Aerial crown-view tile of a tropical tree (Barro Colorado Island, Panama), acquired 20250512:
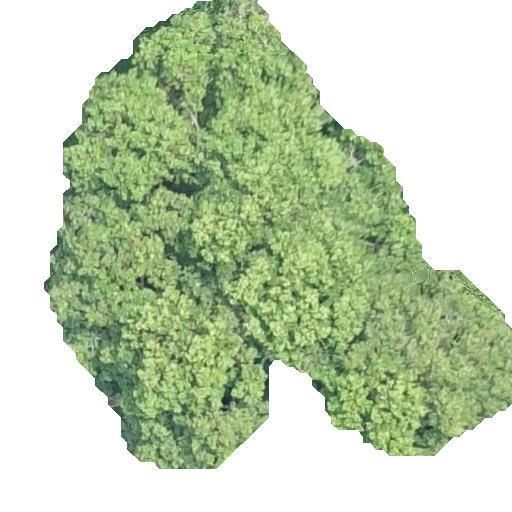
Species: Prioria copaifera
GBIF accepted scientific name: Prioria copaifera
Crown area: 205.05 m²